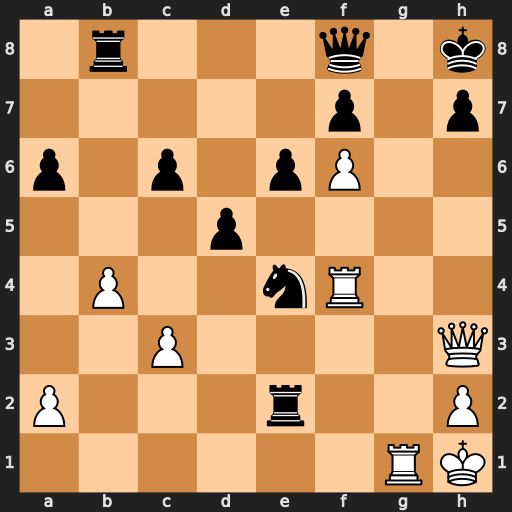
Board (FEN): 1r3q1k/5p1p/p1p1pP2/3p4/1P2nR2/2P4Q/P3r2P/6RK
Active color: w
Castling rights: -
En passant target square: -
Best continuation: Qxh7+ Kxh7 Rh4+ Qh6 Rg7+ Kh8 Rxh6#